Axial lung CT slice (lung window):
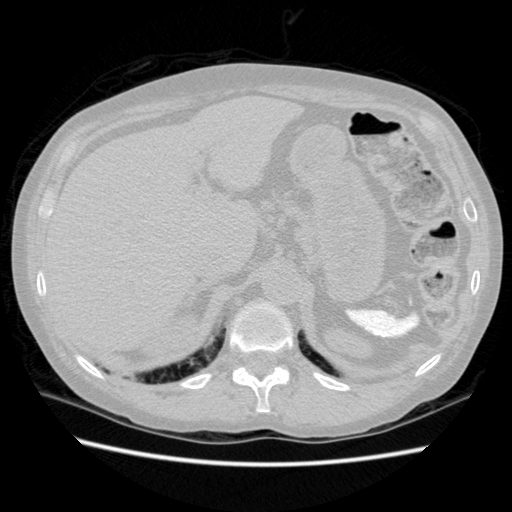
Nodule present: no